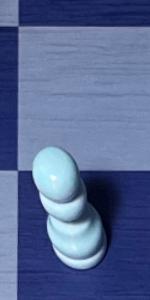
Label: Pawn_White